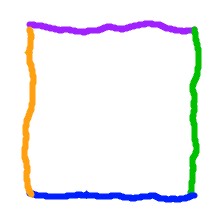
Shape: square